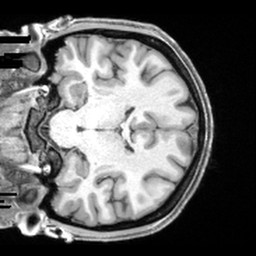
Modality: T1w
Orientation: coronal